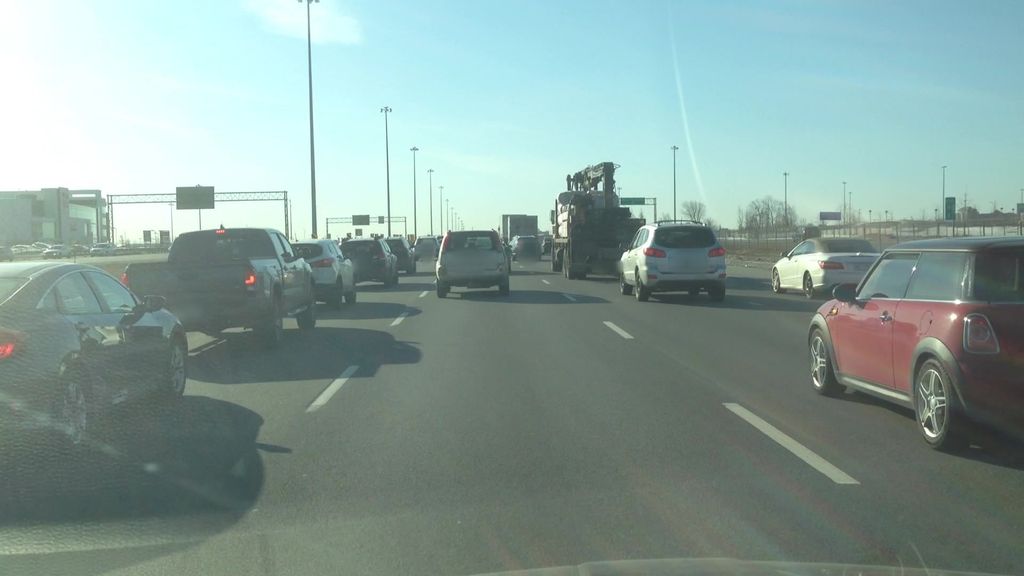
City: montreal